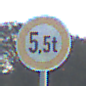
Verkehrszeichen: TatsaechlicheMasse
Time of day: SunriseSunset
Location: Outdoor (Nature)
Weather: Clear
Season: Winter
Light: Natural